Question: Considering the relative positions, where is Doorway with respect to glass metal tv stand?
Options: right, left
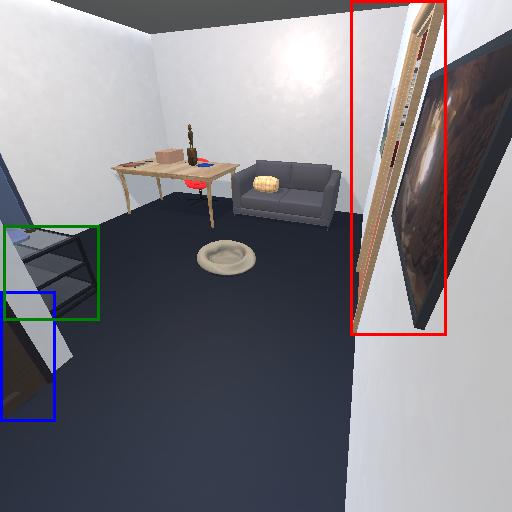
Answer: right